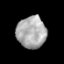
Tissue: prostate
Cell type: Myeloid cells
Senescence score: 0.3244
Nuclear area (px): 915
Mean DAPI intensity: 170.975